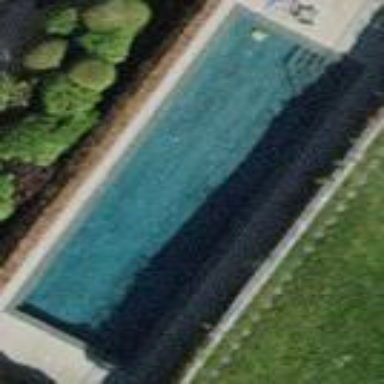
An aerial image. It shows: Swimming pool located in leisure land.